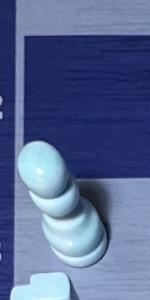
Label: Pawn_White